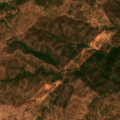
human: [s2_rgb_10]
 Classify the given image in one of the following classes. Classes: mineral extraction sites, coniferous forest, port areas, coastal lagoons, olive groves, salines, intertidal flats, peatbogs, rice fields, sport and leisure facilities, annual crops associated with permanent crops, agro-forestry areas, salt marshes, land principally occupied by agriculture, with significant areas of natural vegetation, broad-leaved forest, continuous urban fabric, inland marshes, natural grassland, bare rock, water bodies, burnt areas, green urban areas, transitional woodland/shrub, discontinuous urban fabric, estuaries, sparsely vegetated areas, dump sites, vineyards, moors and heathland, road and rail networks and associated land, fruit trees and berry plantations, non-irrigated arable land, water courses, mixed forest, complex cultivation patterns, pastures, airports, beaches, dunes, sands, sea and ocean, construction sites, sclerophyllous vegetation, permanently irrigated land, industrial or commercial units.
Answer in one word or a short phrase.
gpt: agro-forestry areas, broad-leaved forest, transitional woodland/shrub